Interaction volume radius: 5 \u00c5
Interaction volume height: 15 \u00c5
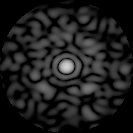
Disorder parameter: 0.7763